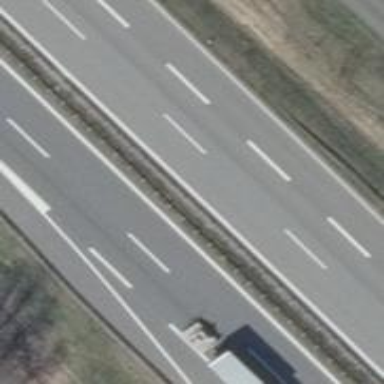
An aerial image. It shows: Motorway with concrete surface.